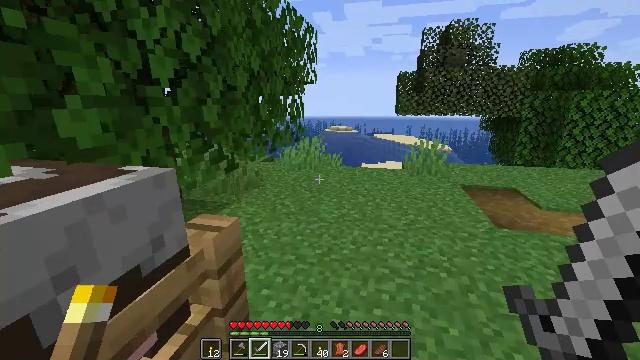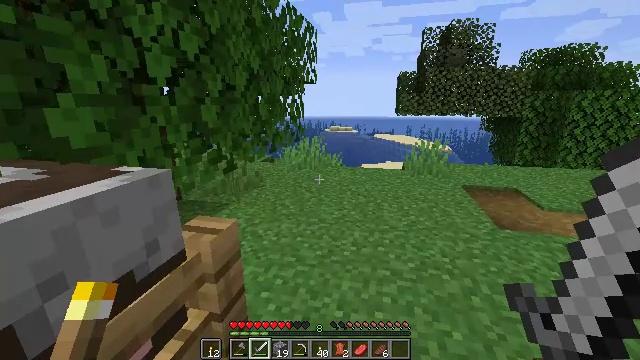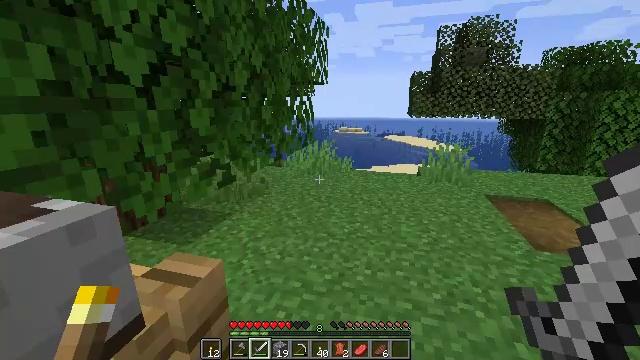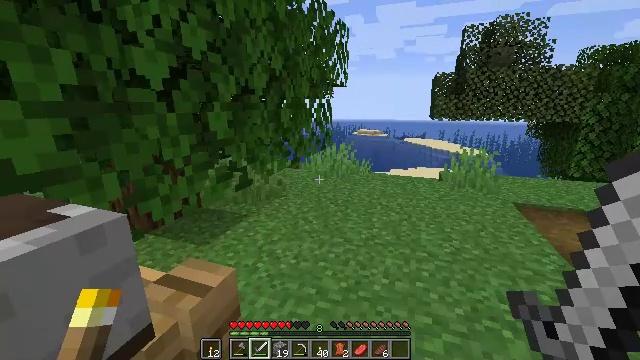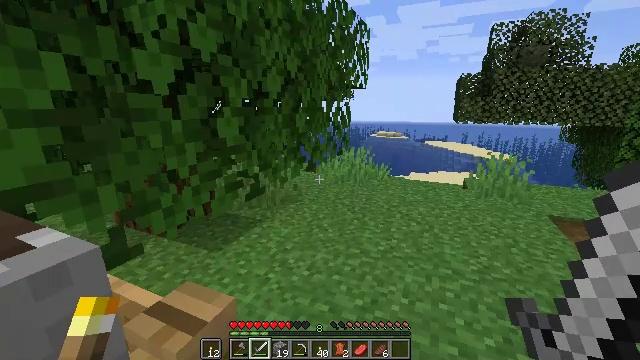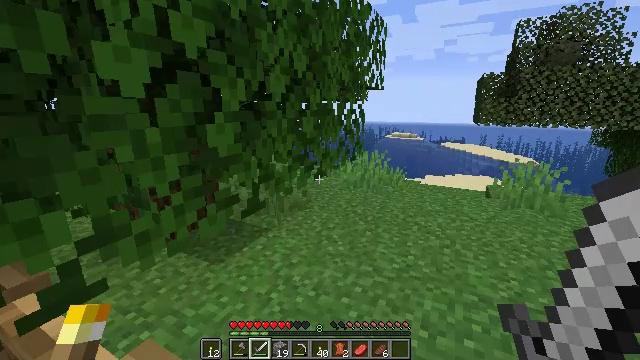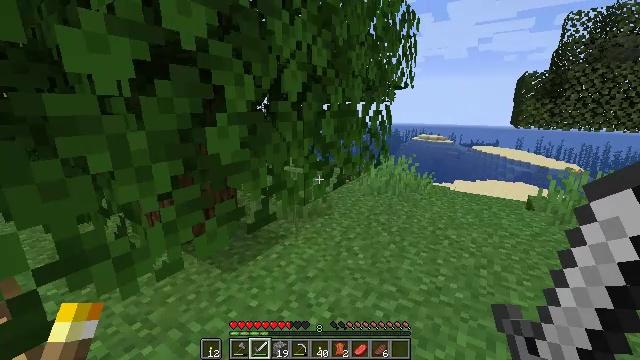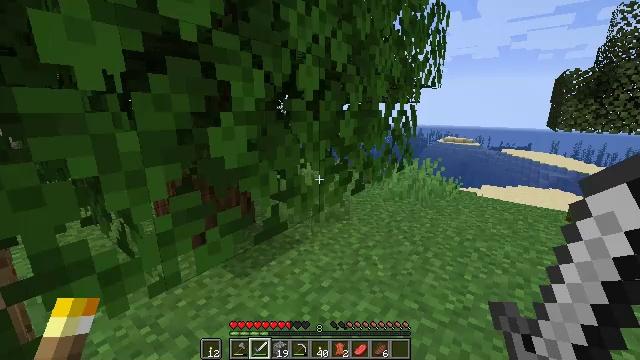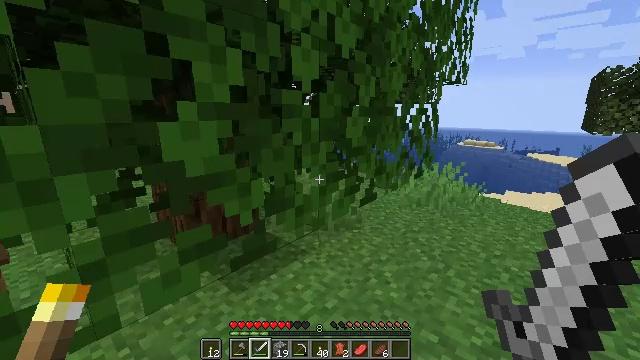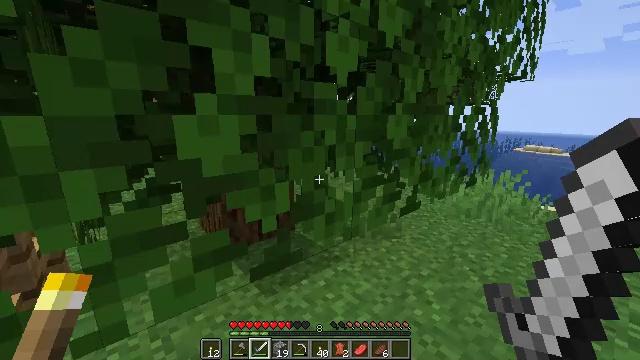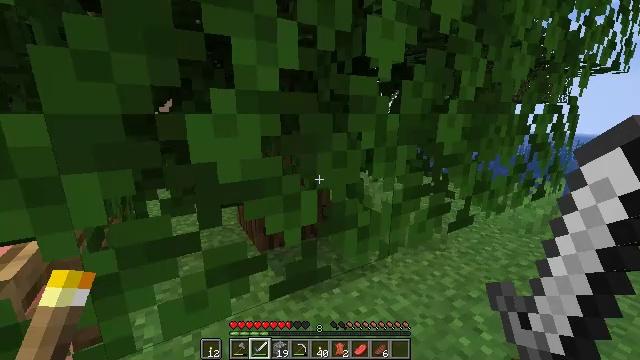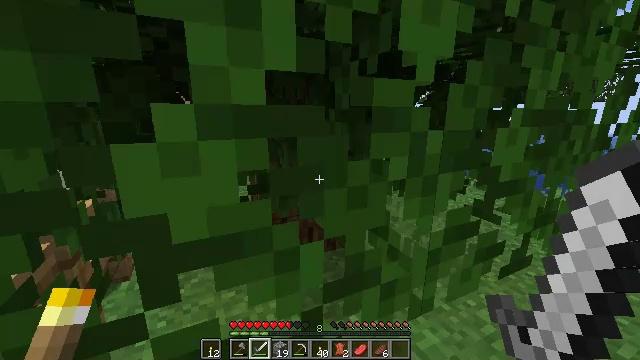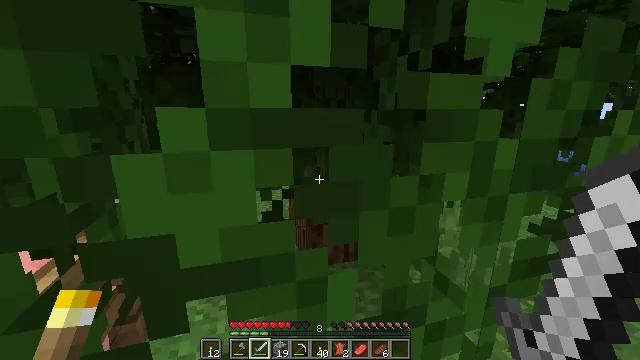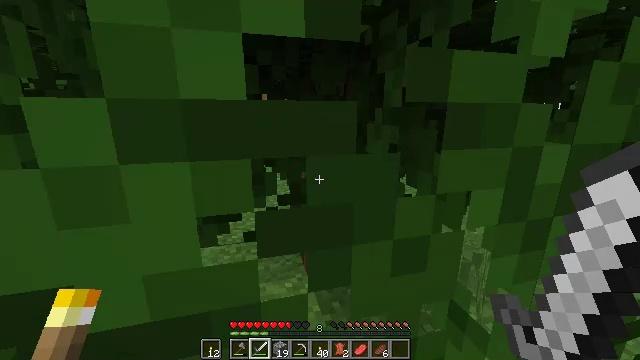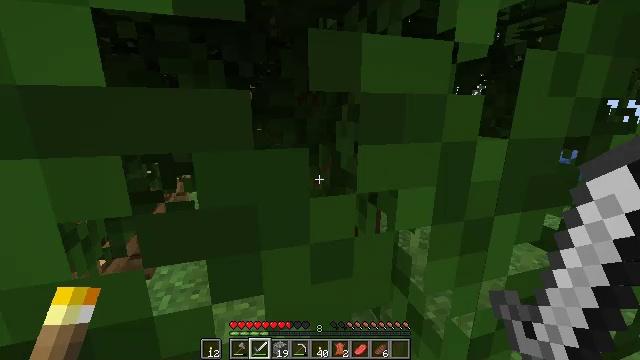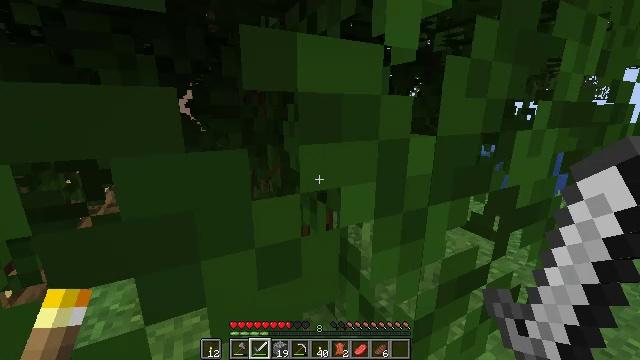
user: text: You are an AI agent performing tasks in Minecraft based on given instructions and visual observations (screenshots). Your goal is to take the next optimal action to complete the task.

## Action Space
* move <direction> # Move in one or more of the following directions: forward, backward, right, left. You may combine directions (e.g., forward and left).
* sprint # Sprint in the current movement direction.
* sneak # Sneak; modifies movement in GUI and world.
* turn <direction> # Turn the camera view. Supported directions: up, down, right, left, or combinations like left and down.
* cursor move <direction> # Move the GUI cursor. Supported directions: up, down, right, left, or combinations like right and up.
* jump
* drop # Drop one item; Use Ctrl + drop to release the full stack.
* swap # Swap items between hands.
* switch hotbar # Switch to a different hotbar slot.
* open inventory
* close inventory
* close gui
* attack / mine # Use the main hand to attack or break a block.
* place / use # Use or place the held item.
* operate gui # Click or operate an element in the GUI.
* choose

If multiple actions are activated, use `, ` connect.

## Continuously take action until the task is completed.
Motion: motion action
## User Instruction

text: Gather oak leaves by attacking.
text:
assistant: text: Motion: move forward
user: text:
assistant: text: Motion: move forward, turn left
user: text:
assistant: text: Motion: move forward, turn left
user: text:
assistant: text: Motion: move forward, turn left
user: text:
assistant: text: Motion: move forward, turn left
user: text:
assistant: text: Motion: move forward, turn left
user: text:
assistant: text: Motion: move forward, turn left
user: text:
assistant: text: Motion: move forward, turn left
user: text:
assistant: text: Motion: move forward, turn left
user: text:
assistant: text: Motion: move forward, turn left
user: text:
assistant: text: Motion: move forward, turn left
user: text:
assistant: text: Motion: move forward, turn left
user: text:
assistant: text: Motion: move forward, turn left
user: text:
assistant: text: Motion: move forward, turn right
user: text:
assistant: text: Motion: move forward, turn right
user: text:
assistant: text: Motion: move forward, turn right
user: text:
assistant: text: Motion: move forward, turn right
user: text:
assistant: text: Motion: move forward, turn right
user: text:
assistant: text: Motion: move forward, turn right and up
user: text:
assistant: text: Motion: move forward, turn right and up
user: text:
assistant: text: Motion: move forward, turn right and up
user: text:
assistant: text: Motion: move forward
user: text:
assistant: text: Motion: move forward
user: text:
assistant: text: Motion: move forward, turn left
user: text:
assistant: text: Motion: move forward, turn left
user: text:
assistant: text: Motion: move forward, turn left
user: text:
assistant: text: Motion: move forward, turn left
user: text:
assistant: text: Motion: move forward, turn left
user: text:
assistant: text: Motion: move forward, turn left
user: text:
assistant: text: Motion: move forward, turn left